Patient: sex F, age 22
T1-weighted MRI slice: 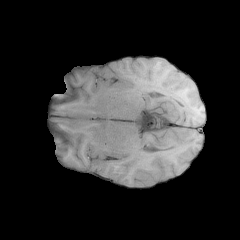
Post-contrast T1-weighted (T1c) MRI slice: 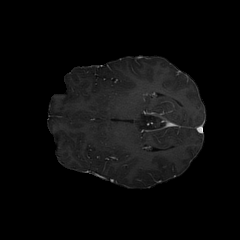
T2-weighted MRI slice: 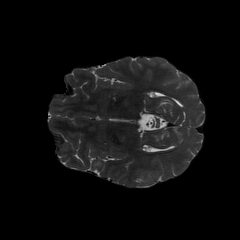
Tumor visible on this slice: yes
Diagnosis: Astrocytoma, IDH-mutant
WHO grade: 2